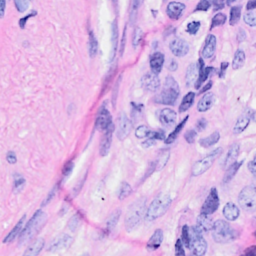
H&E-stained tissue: Breast